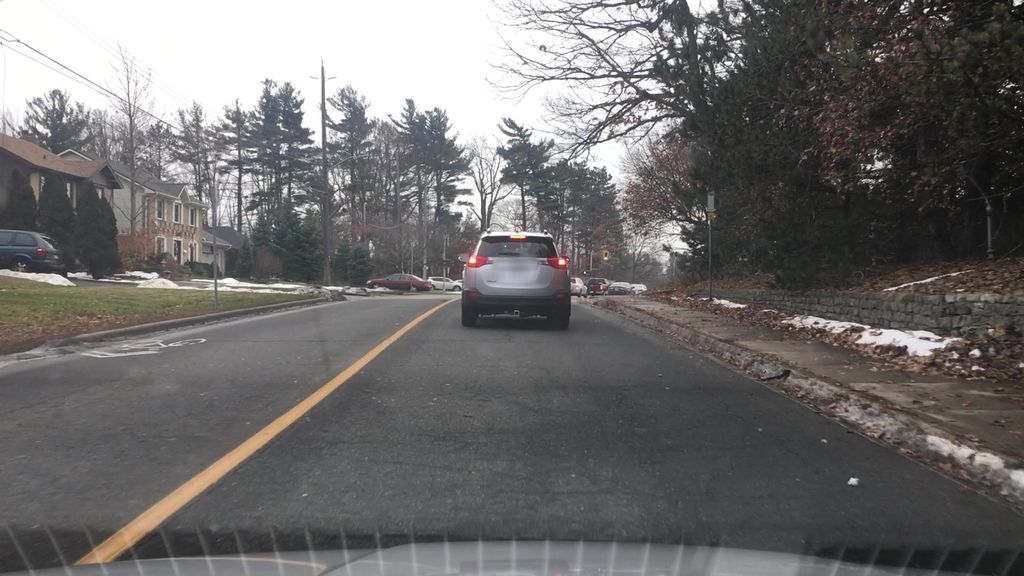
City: hamilton